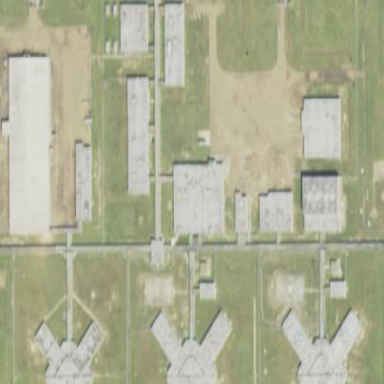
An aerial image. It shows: Prison surrounded by fence.